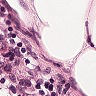
Metastatic tissue present: no